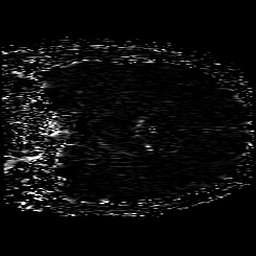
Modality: SWI
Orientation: coronal
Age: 49
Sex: male
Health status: ill
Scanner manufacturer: philips
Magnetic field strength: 3 T
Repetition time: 0.031 s